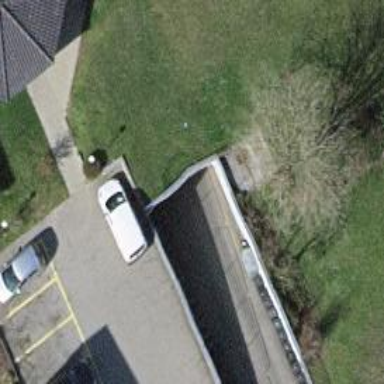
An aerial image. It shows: Parking area.